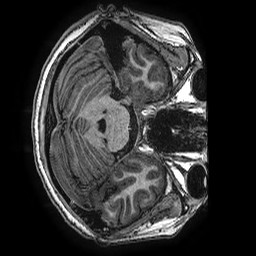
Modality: T1w
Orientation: axial
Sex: female
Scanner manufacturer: ge
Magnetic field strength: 3 T
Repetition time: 0.00766 s
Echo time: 0.003476 s